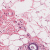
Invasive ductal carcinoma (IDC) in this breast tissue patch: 0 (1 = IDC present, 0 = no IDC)